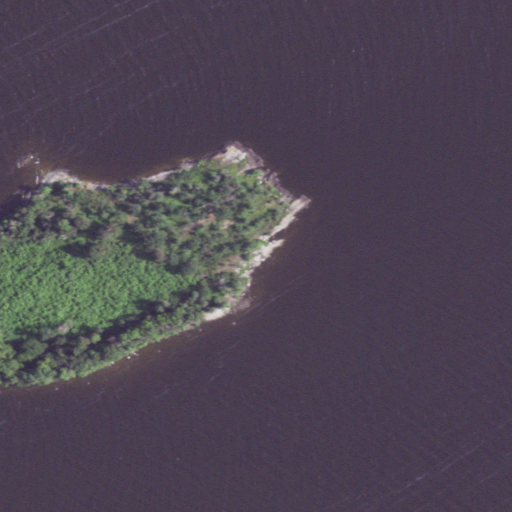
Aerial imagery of island in Minnesota named Shady Island containing open water, woody wetlands, herbaceous wetlands, and deciduous forest